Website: macys
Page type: billing-address
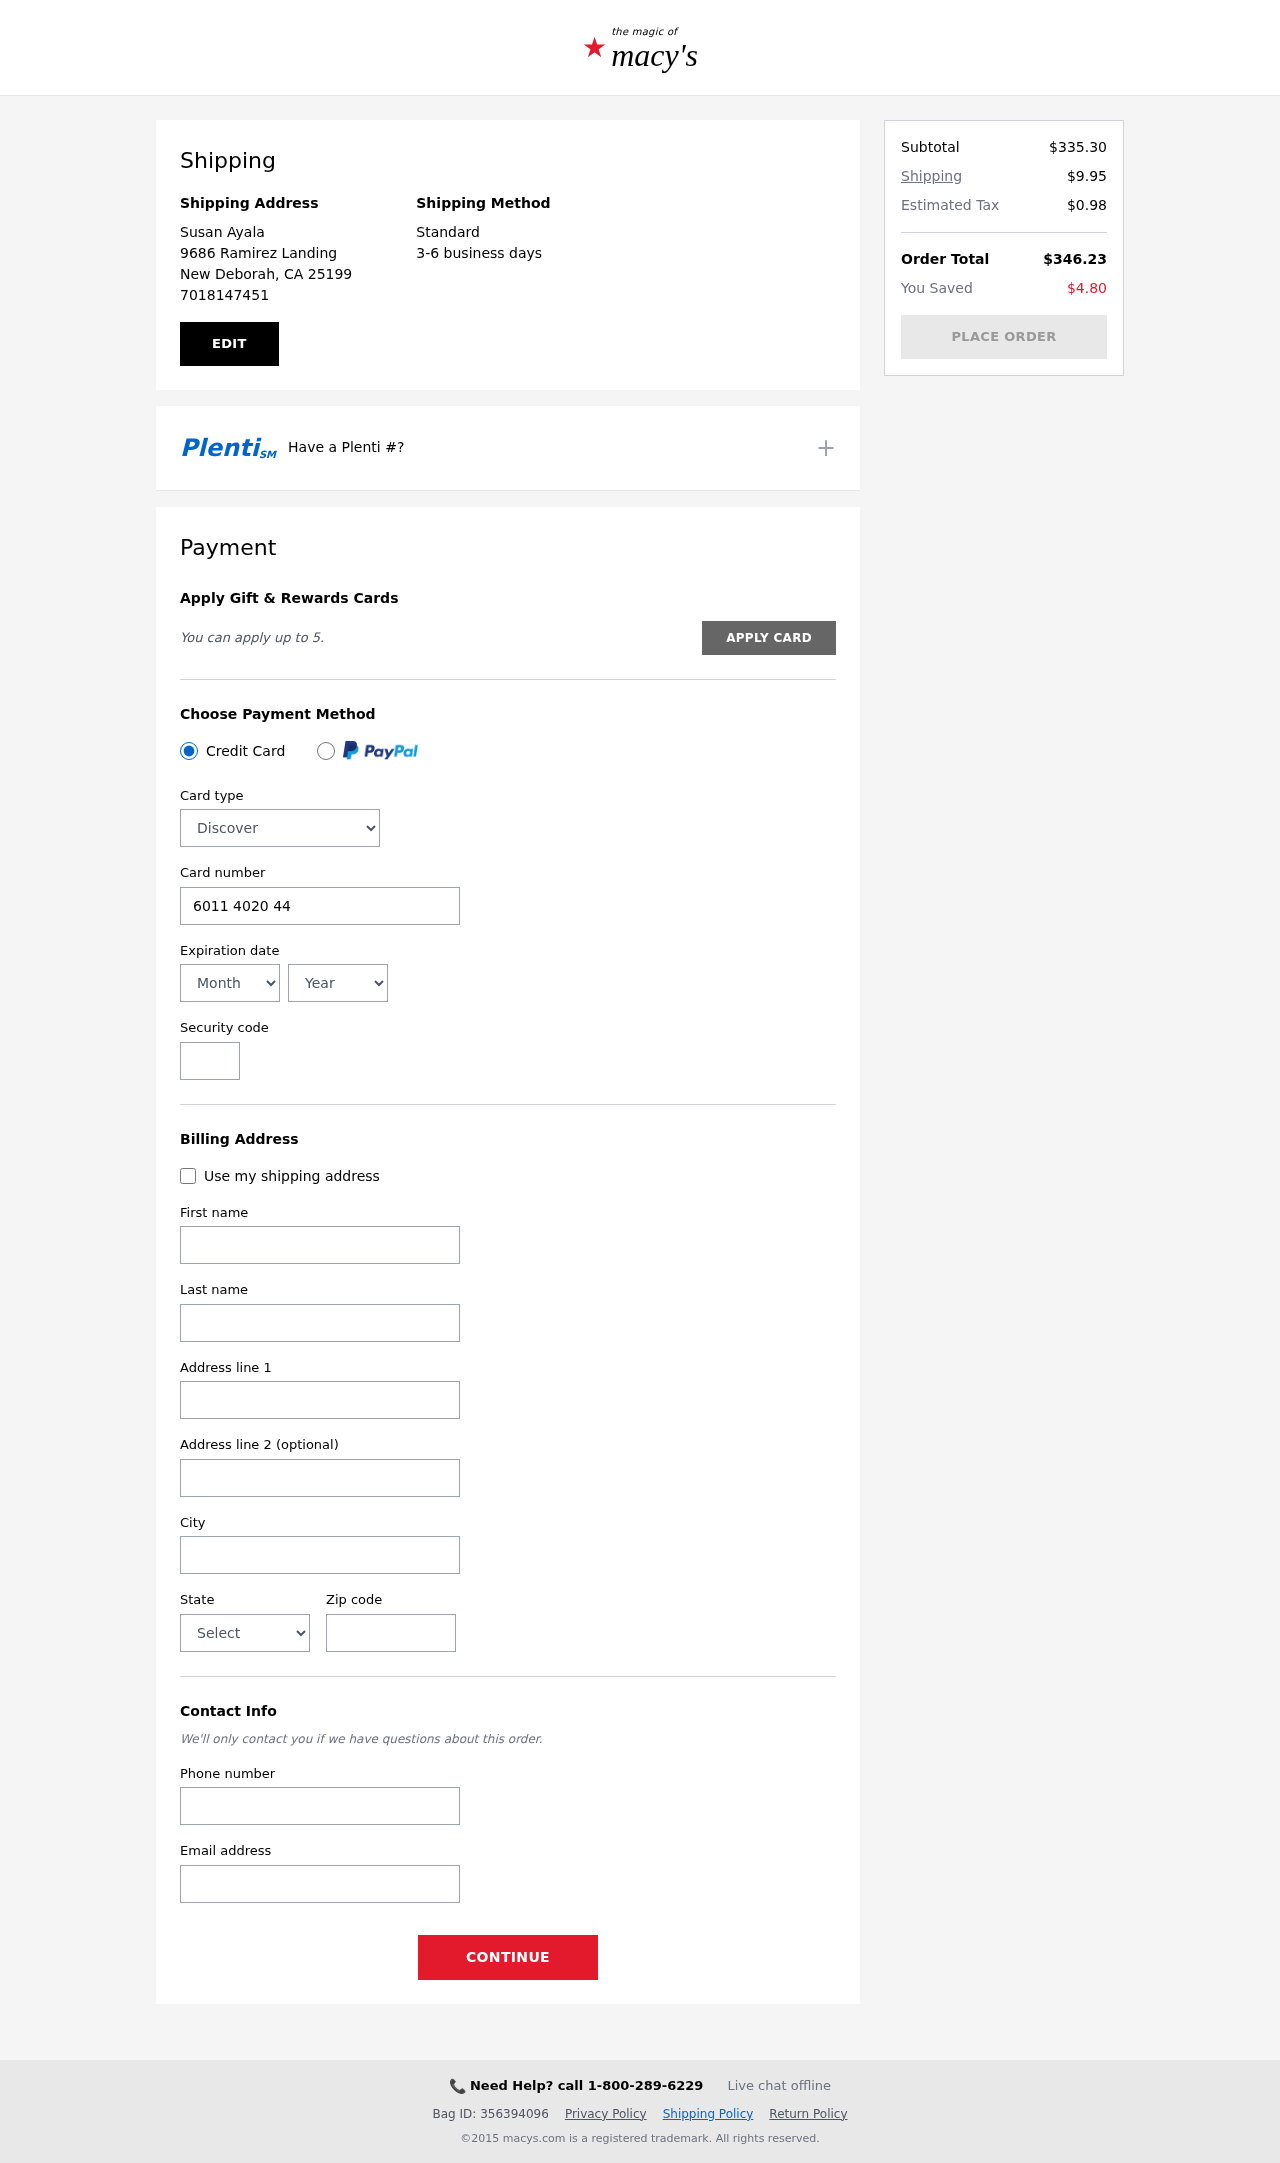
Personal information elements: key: PII_CARD_CVV
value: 770
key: PII_CARD_EXPIRY_MONTH
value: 10
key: PII_CARD_EXPIRY_YEAR
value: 27
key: PII_CARD_NUMBER
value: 6011 4020 4465 0523
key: PII_CARD_TYPE
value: Discover
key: PII_CITY
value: New Deborah
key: PII_CITY_STATE_ZIP
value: New Deborah, CA 25199
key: PII_EMAIL
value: sayala@yahoo.com
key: PII_FIRSTNAME
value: Susan
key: PII_FULLNAME
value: Susan Ayala
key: PII_LASTNAME
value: Ayala
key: PII_PHONE
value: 7018147451
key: PII_POSTCODE
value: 25199
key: PII_STATE
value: California
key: PII_STREET
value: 9686 Ramirez Landing
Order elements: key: ORDER_SUBTOTAL
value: $335.30
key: ORDER_SHIPPING_COST
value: $9.95
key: ORDER_TAX
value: $0.98
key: ORDER_TOTAL
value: $346.23
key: ORDER_SAVINGS
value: $4.80